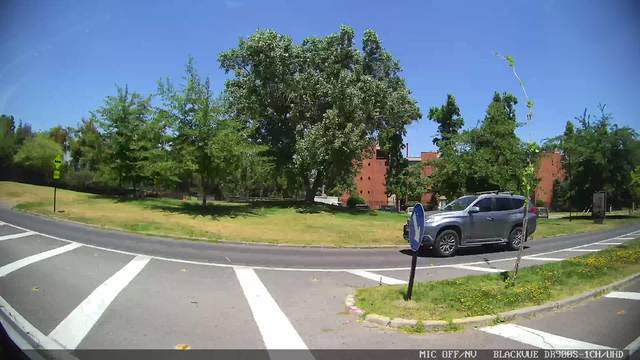
Region: Chile
Coordinates: -33.378, -70.568